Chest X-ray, PA view. Patient: 46 years old, sex F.
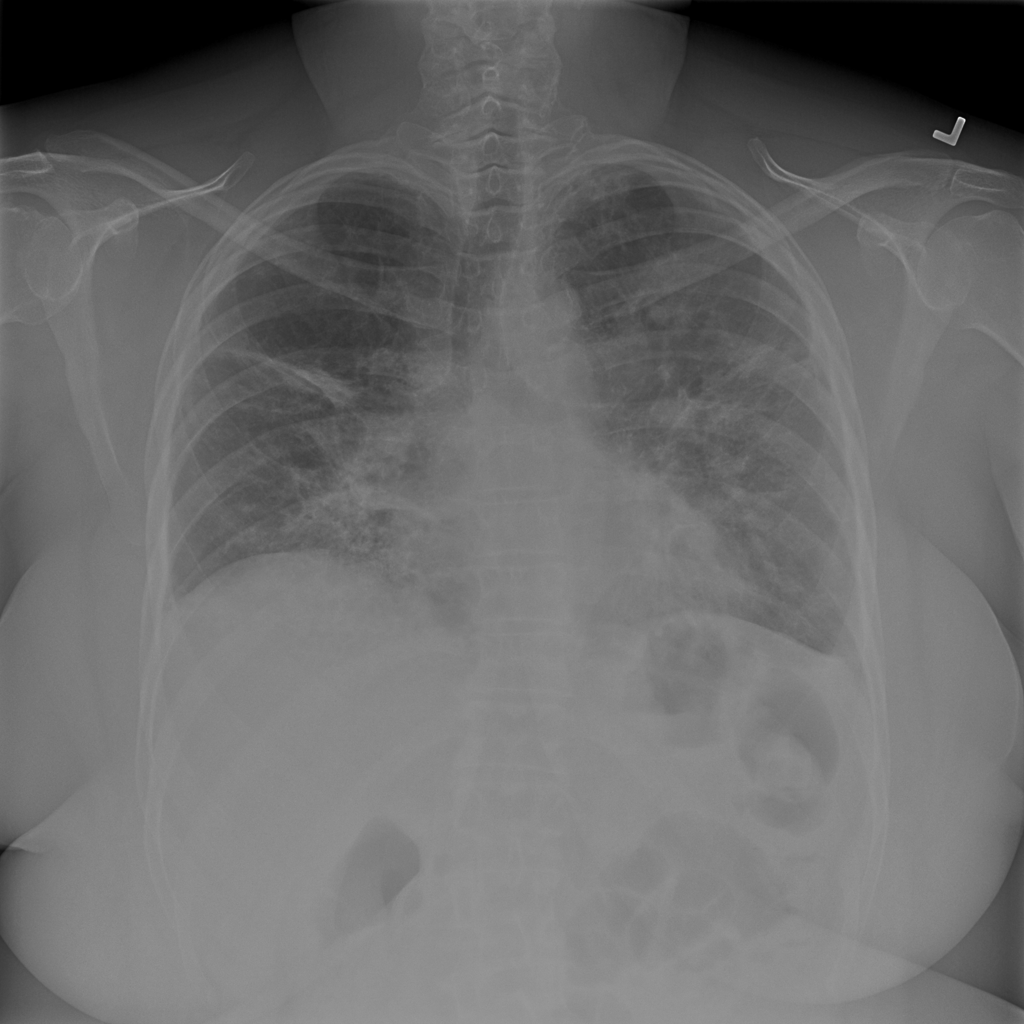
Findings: No Finding